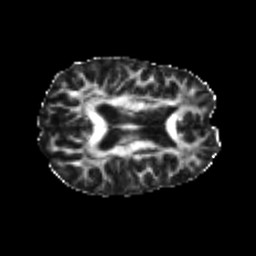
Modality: FA
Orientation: axial
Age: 22
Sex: male
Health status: healthy
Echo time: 0.074 s